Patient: sex M, age 83
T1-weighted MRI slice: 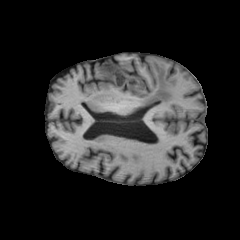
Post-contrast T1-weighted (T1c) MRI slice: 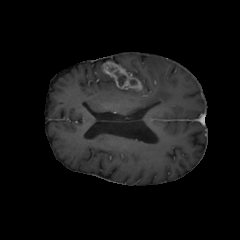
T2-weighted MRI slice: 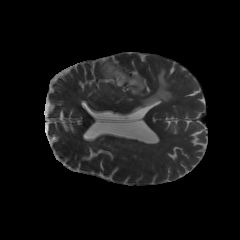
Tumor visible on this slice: yes
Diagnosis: Glioblastoma, IDH-wildtype
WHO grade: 4